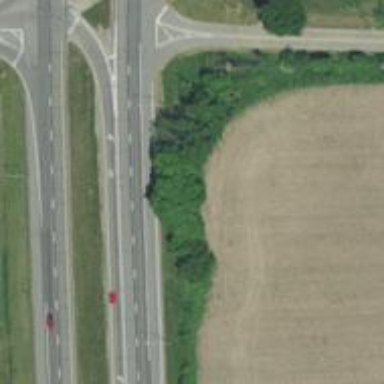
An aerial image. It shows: Expressway with asphalt surface classified as trunk highway.